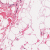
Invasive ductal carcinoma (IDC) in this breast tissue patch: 0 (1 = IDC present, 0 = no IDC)